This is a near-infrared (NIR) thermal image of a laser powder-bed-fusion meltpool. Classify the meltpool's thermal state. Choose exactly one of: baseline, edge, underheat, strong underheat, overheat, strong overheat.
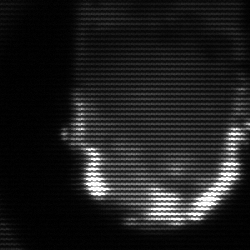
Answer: baseline